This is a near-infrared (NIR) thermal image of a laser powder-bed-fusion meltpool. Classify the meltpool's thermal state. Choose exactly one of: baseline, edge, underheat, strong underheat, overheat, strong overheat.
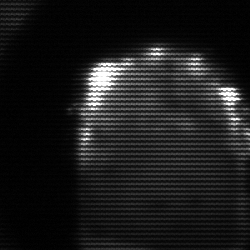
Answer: baseline